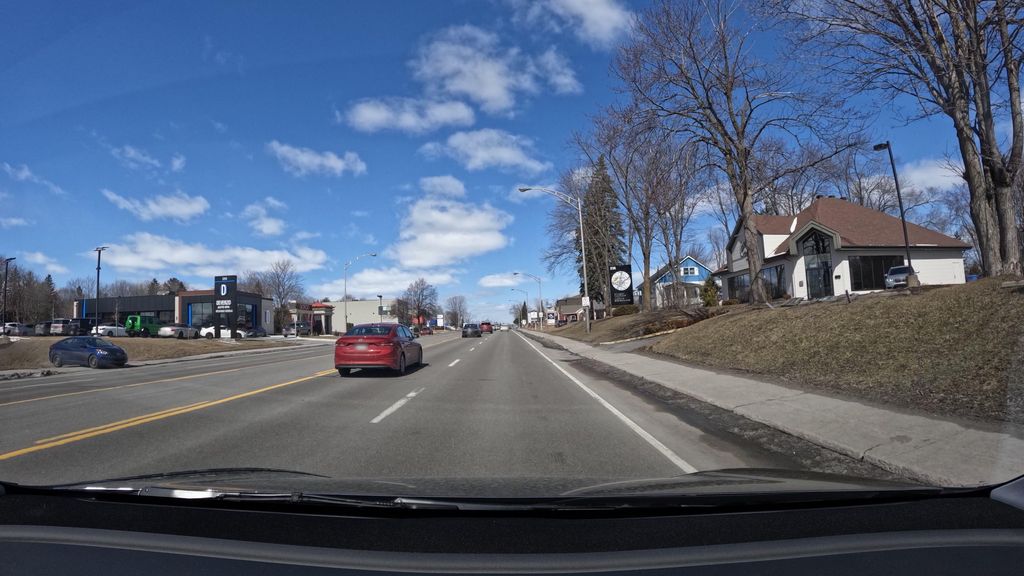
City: montreal